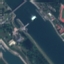
Label: River